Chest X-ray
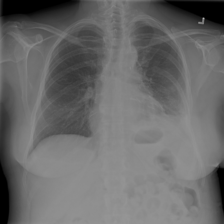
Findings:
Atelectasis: positive
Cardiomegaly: negative
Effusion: negative
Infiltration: negative
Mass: negative
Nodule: negative
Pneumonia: negative
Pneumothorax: negative
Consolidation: positive
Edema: negative
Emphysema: negative
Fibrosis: negative
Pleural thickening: negative
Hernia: negative